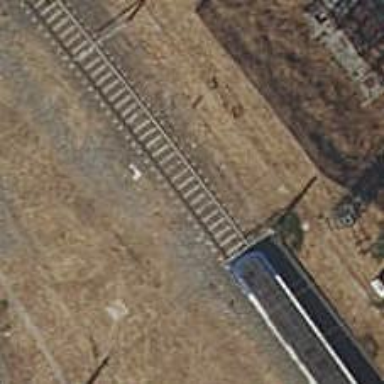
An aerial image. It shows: Electrified contact line.